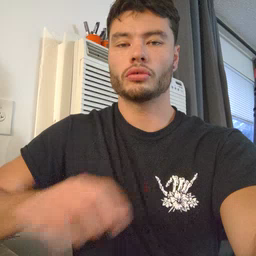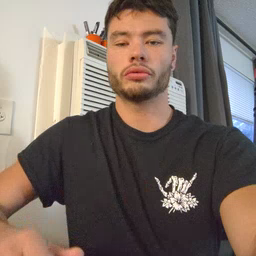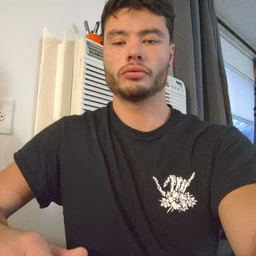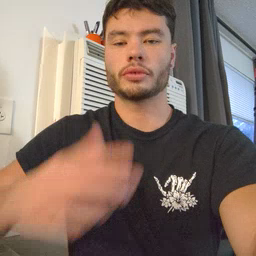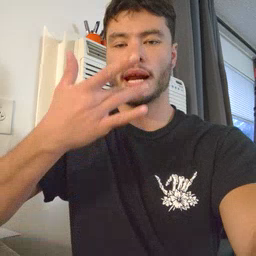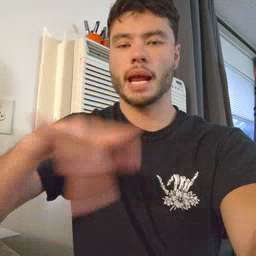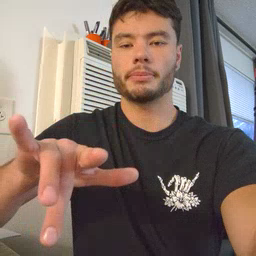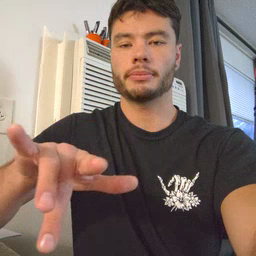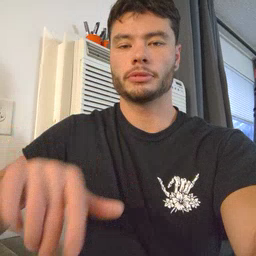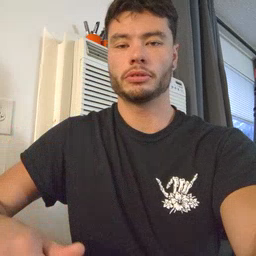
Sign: empty